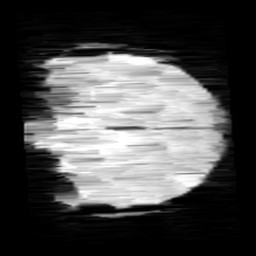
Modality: minIP
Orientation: coronal
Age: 9
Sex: male
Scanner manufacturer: siemens
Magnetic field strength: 3 T
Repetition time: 0.027 s
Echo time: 0.02 s